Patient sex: M
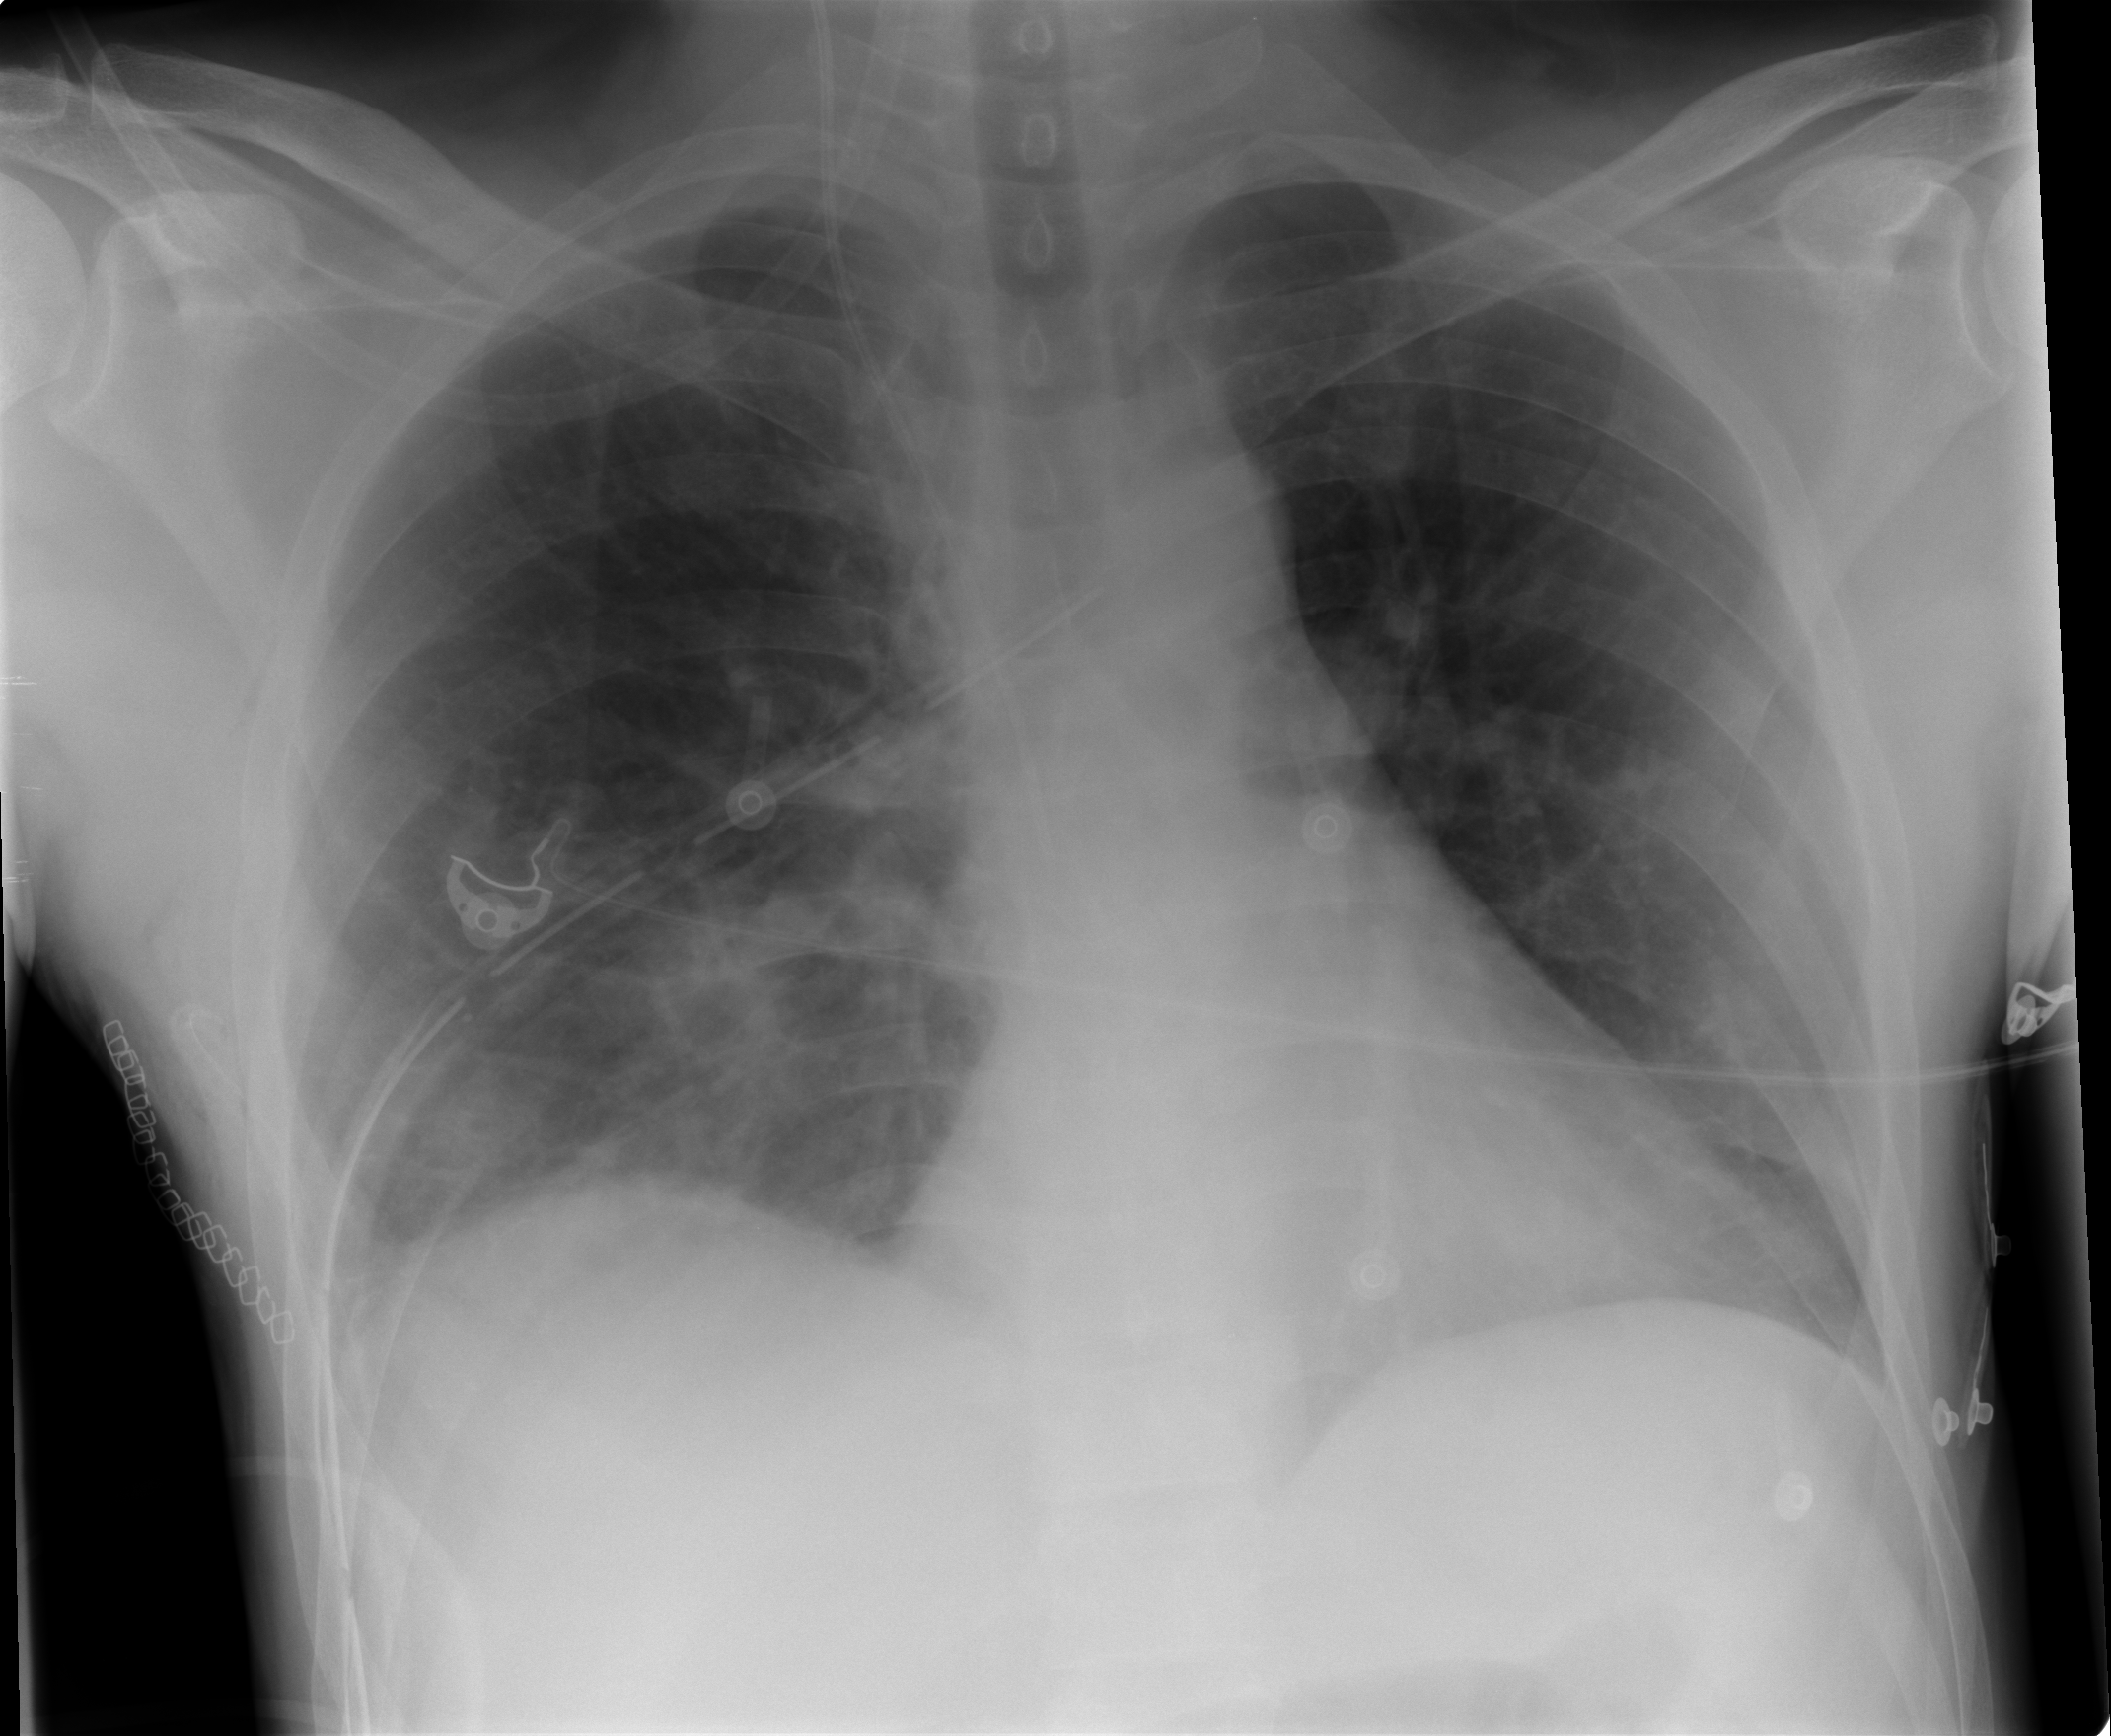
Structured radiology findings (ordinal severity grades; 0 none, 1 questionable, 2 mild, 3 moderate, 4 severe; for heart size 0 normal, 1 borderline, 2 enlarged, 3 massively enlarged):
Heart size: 0
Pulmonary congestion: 0
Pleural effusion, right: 0
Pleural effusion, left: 0
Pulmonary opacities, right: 0
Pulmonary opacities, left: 0
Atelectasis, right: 2
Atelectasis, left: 0